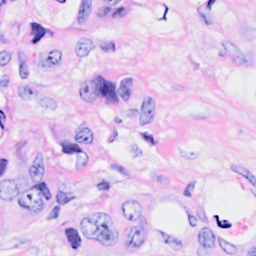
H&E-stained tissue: Breast